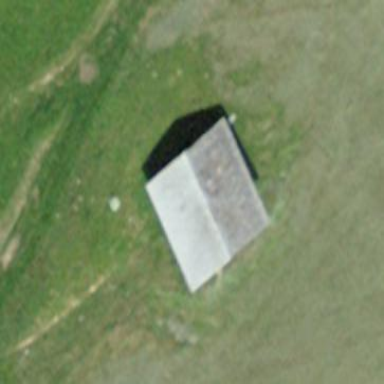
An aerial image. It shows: Rural barn.